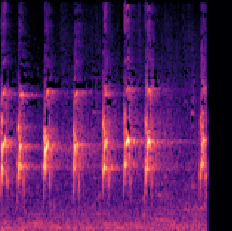
Sound class: Dog